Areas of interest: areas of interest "Badminton Court"
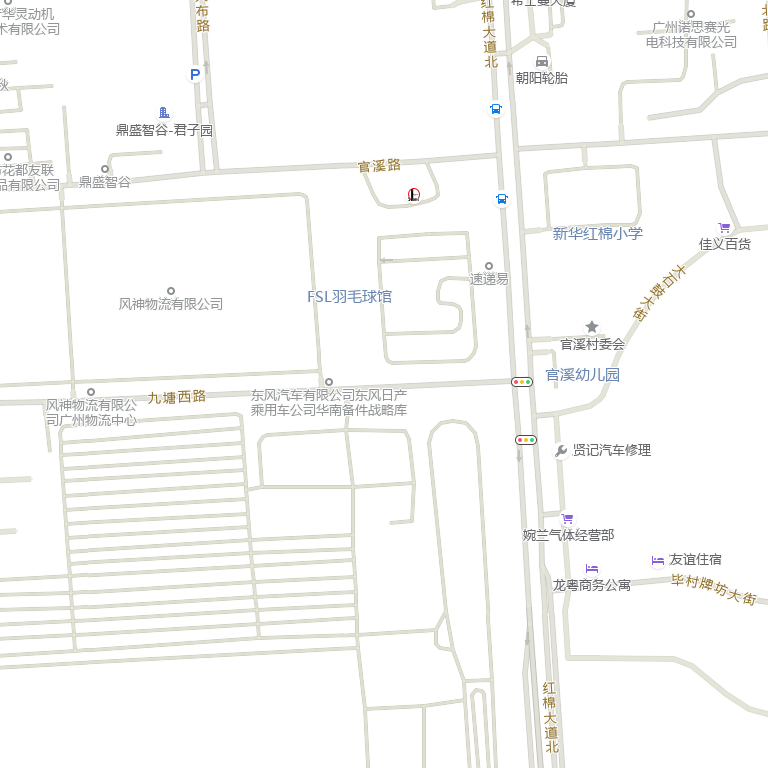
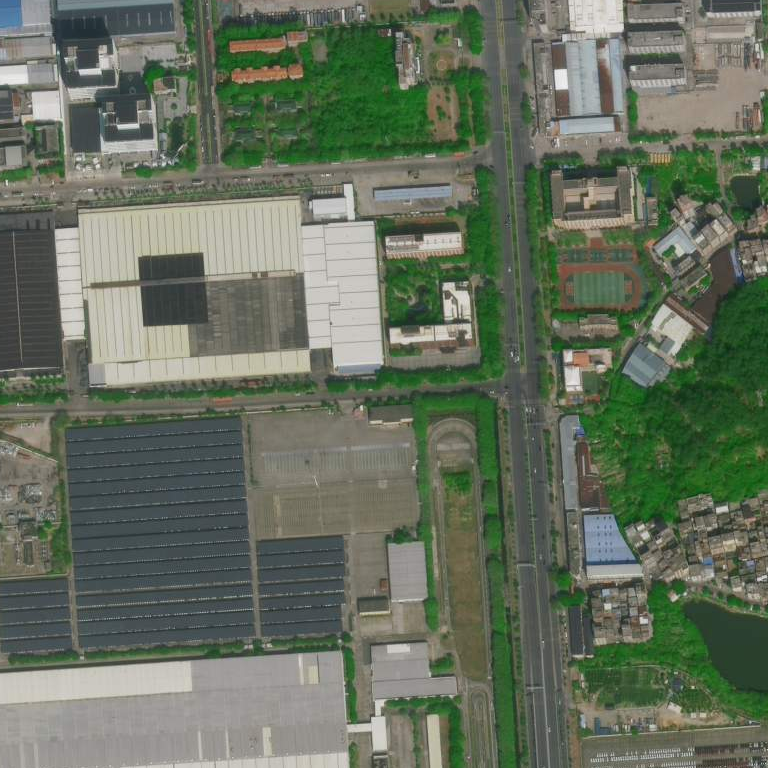